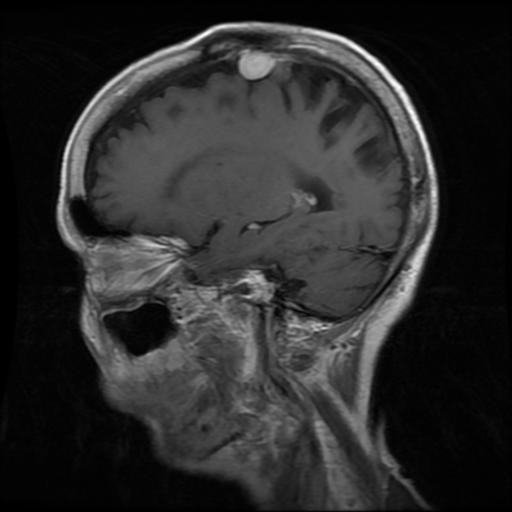
Label: meningioma